Here is a 2-D grayscale rendering of raw bearing vibration samples (signal-to-image). Classify the bearing condition as one of: normal, inner_race, outer_race, ball.
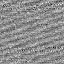
Answer: normal